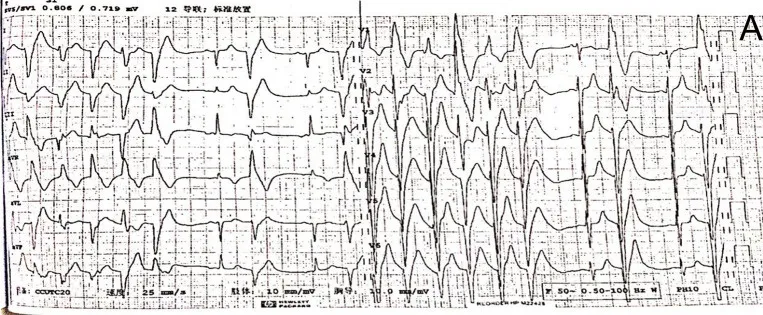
(A) The electrocardiogram showed ventricular tachycardia.
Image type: electrography (ekg)